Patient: sex M, age 36
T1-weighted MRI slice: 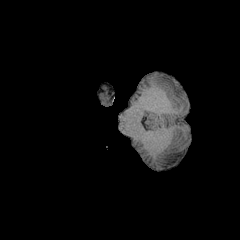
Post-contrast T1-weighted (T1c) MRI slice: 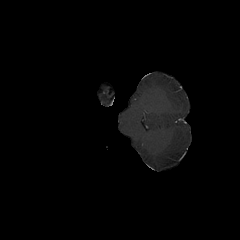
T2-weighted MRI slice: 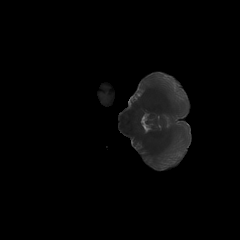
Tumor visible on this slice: no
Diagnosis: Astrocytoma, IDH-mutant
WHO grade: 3